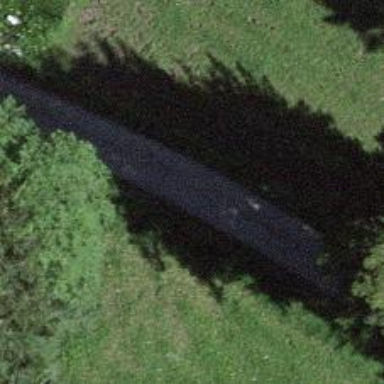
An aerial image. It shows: Paved service road.